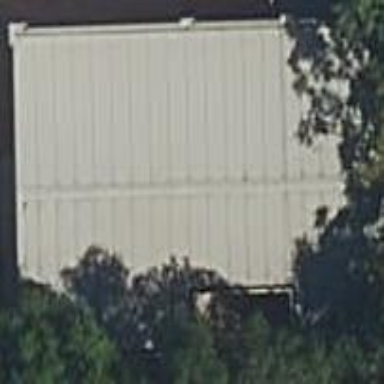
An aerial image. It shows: School building.